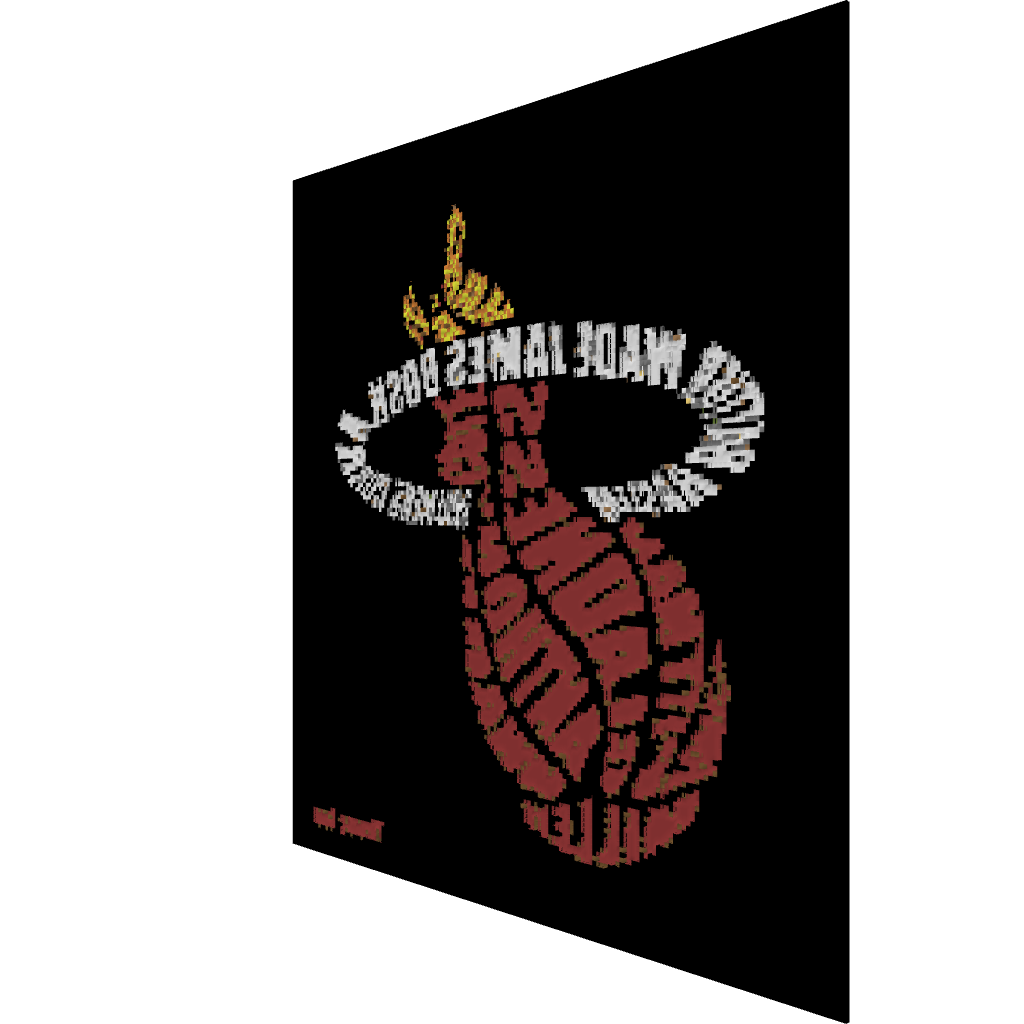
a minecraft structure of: Miami Heat Logo good quality